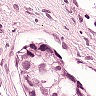
Metastatic tissue present: yes